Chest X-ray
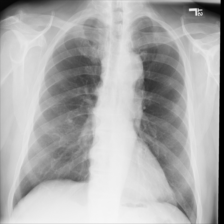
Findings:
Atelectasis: negative
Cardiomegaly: negative
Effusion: negative
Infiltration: negative
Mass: negative
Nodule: negative
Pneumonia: negative
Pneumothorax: negative
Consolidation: negative
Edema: negative
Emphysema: negative
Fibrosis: negative
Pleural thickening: negative
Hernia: negative